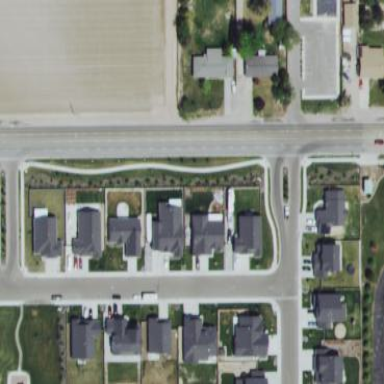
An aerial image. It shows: Sidewalk along the footway.